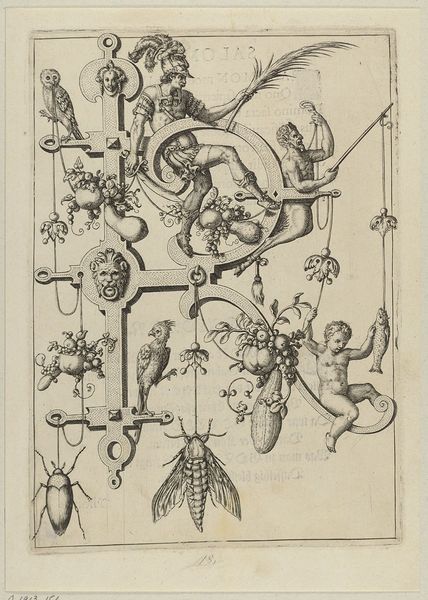
Titel: Der Buchstabe R, Blatt aus der Folge 'Nova Alphati Effictio Historiis'
Künstler: Johann Theodor de Bry
Standort: Hamburg
Institution: Museum für Kunst und Gewerbe Hamburg
Schlagwörter: feder, mann, vogel, obst, tiere, bibel, frucht, schrift, papier, grafik, graphik, ornamente, fotografie, photographie, birnen, buch, druck, druckgraphik, druckgrafik, stich, seite, buchstaben, angel, helm, insekten, ranke, buchdruck, fisch, insekt, käfer, kupferstich, fische, groteske, ange, faune, angelrute, alphabet, eulen, satyrn, rollwerk, beschlagwerk, gerippt, nachfolger, reproduktionen, r, silene, juda, druckerzeugnisse, insecta, silberstich, schweifwerk, kerbtiere, hexapoda, früchte, vögel, könig, ornamentstich, vorlageblätter, schweifgroteske, rehabeam, salomos, reiches